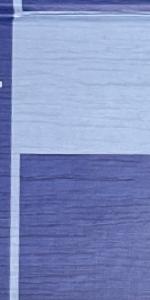
Label: Empty